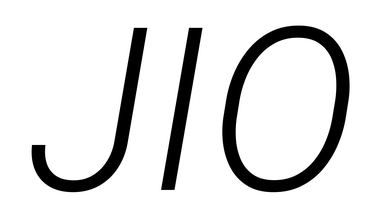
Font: Roboto-Italic_Light_Italic